Question: I'm working on a project that was not created by me. This project contains a web reference to some windows service that is run on a remote machine.
In Visual Studio 2010 it looks like this:

I used VS's search to get the IP in the solution and see it in 5 places in a project. Also, it seems there is code in 3 places (others are is web.config and config.config files) with the IP reference that were generated by Visual Studio.
I have never used web references - is it possible to change the IP pointing to this web service without recompiling?
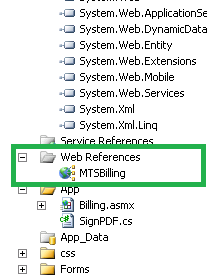
Answer: If I understand this correctly, you have to change the proxy URL to be dynamic. Then, you'll be able to access it via your application's configuration files.
<URL> on CodeProject should explain it pretty well for you.